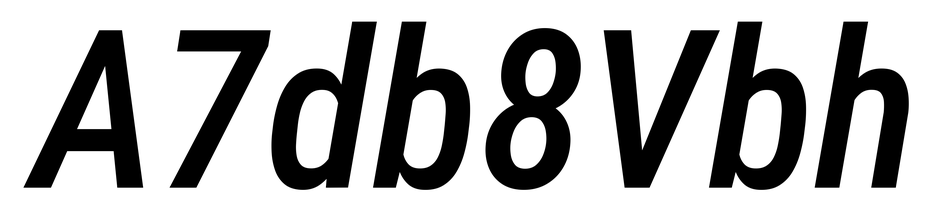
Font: Roboto-Italic_Condensed_Medium_Italic